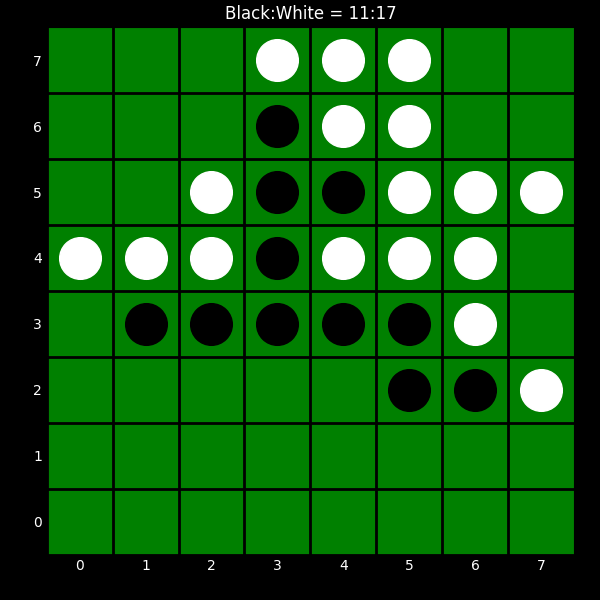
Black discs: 11
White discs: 17